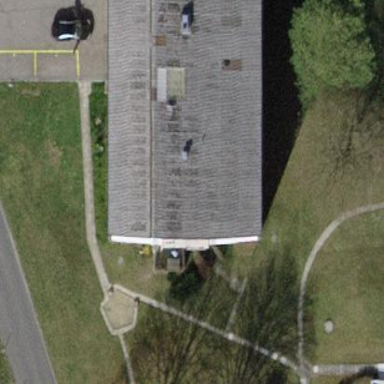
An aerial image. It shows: Saltbox shaped roof on apartment building.